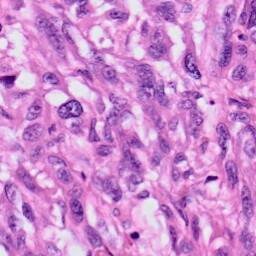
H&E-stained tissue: Skin